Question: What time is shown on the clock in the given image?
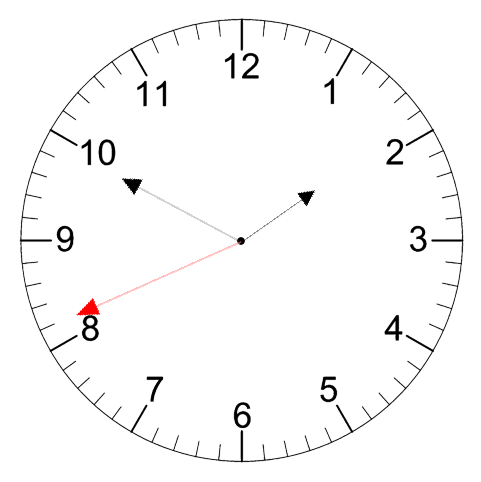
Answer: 01:49:41